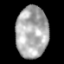
Tissue: lung
Cell type: Epithelial cells
Senescence score: 0.1627
Nuclear area (px): 1619
Mean DAPI intensity: 172.482